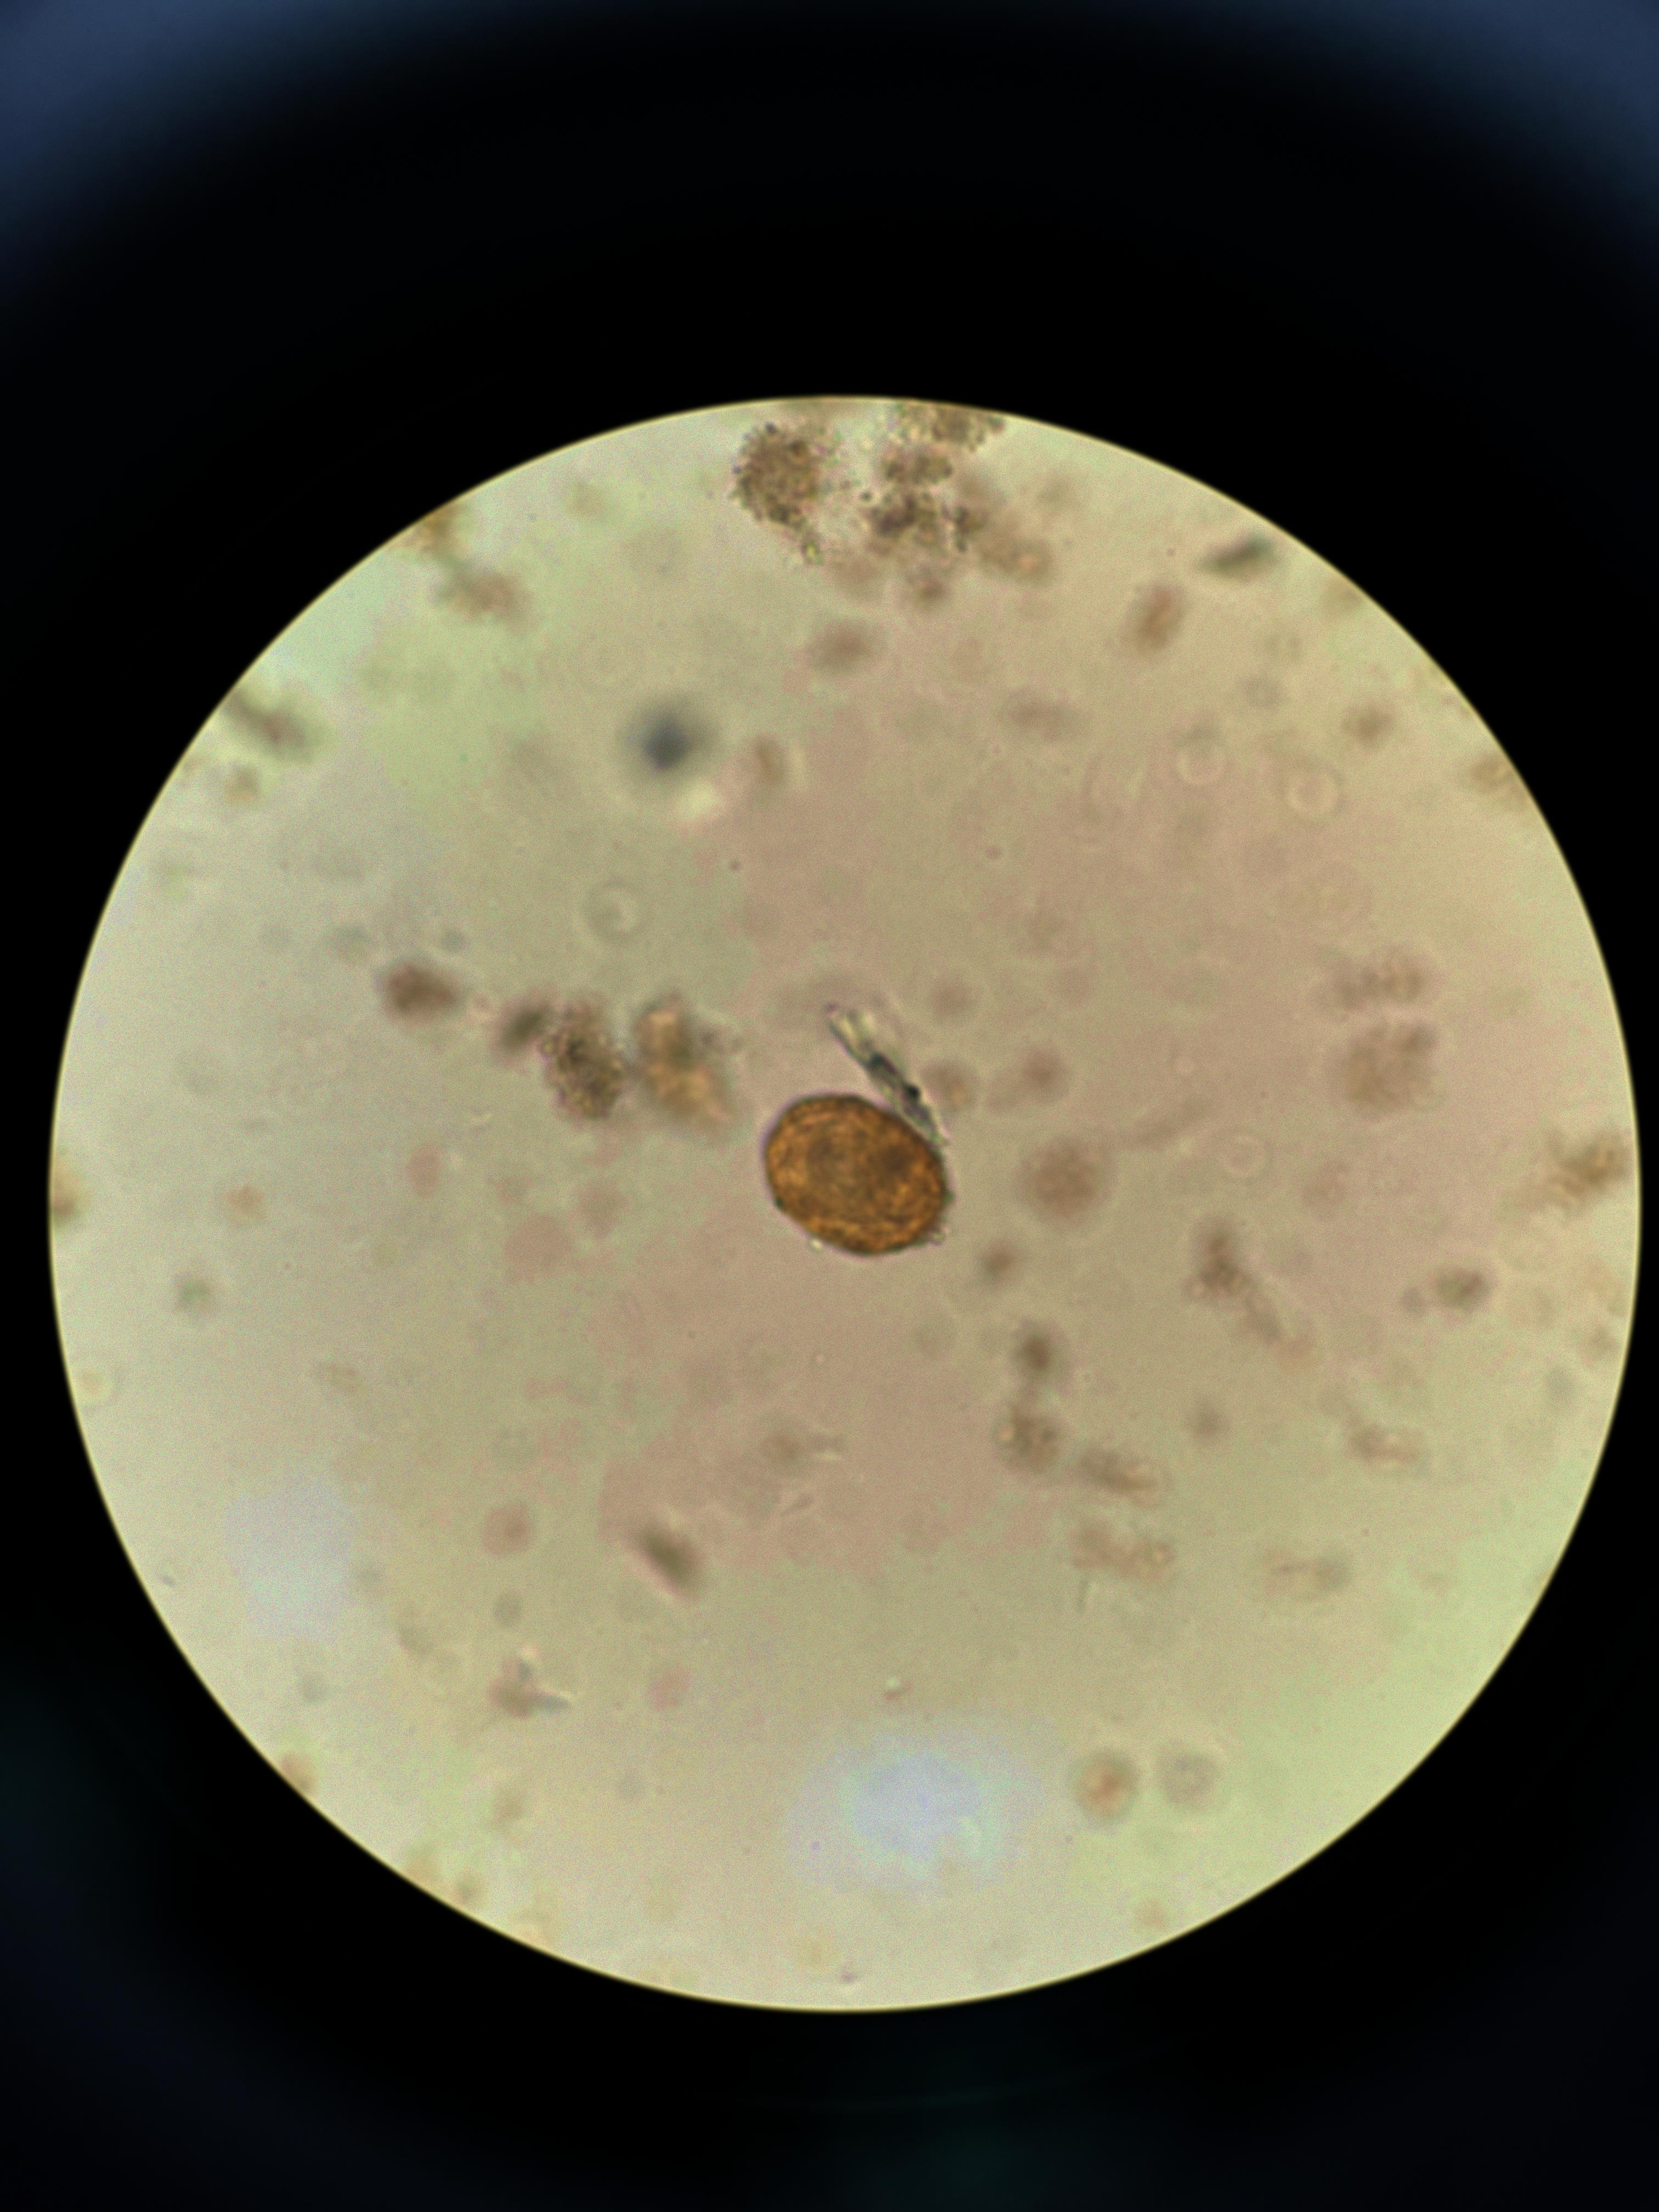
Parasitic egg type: Ascaris lumbricoides